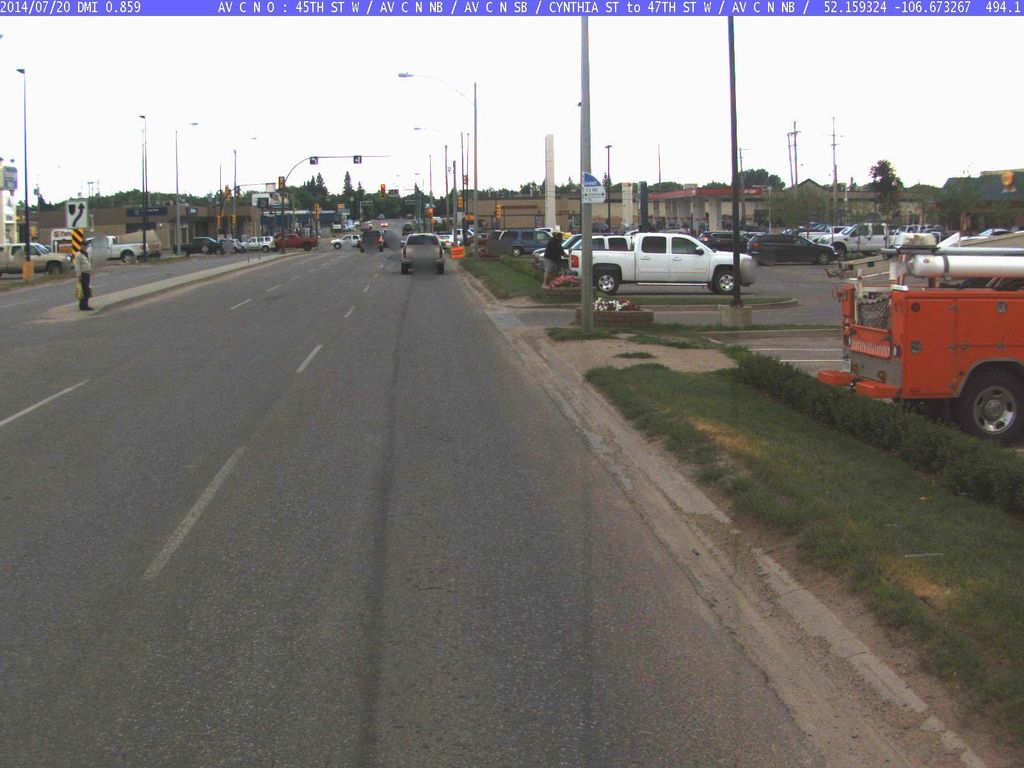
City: saskatoon